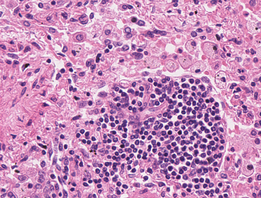
Tumor epithelial tissue: no
Tumor-associated stroma tissue: yes
Normal tissue: no